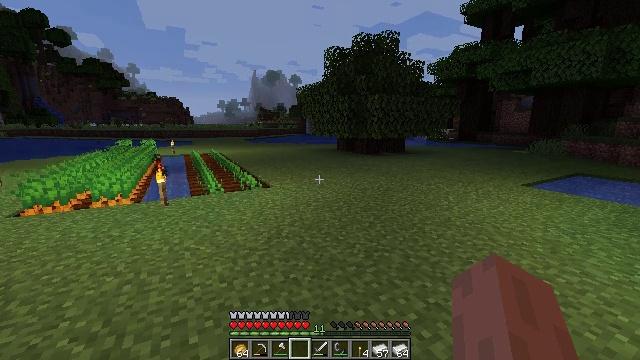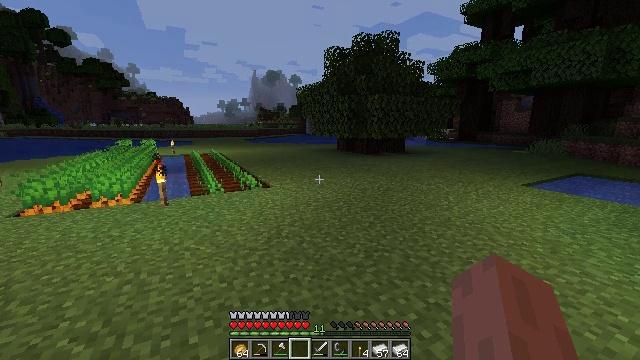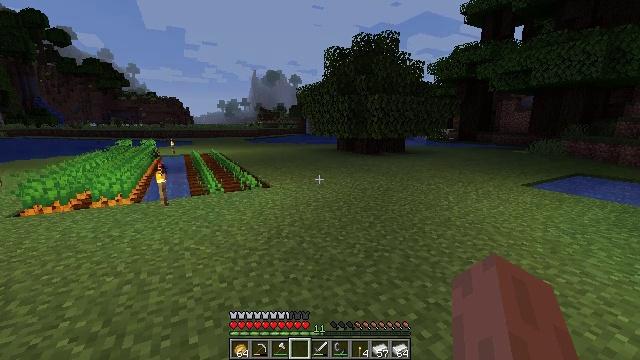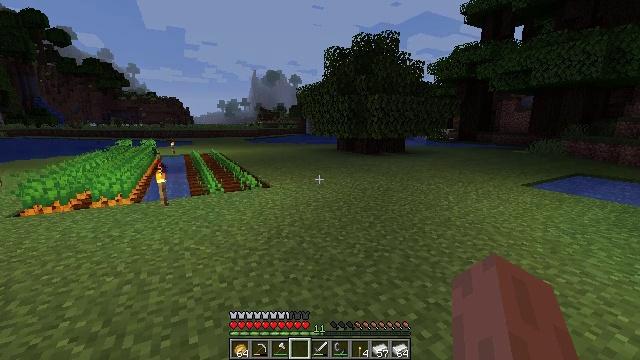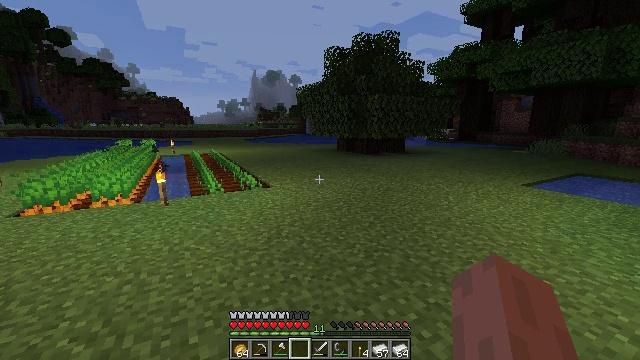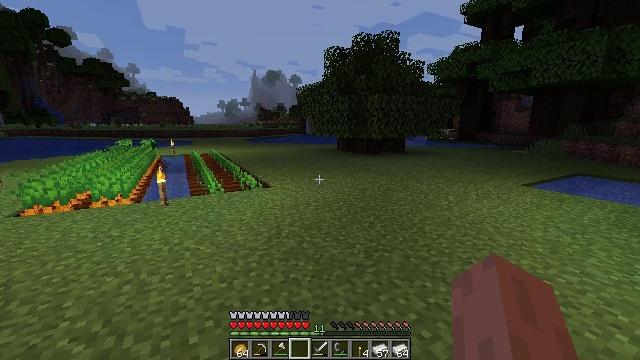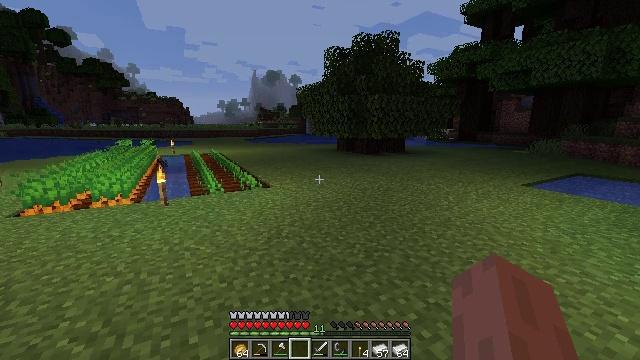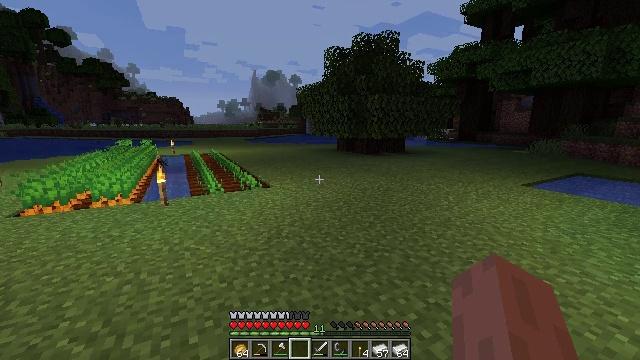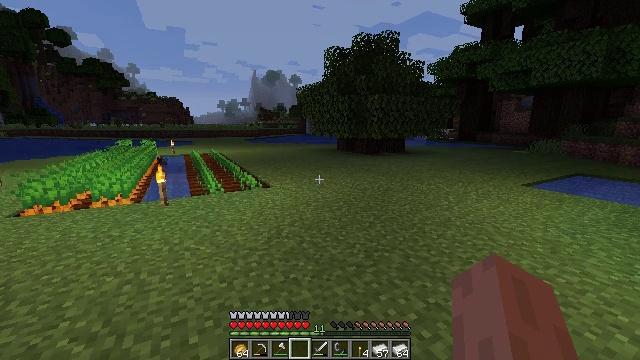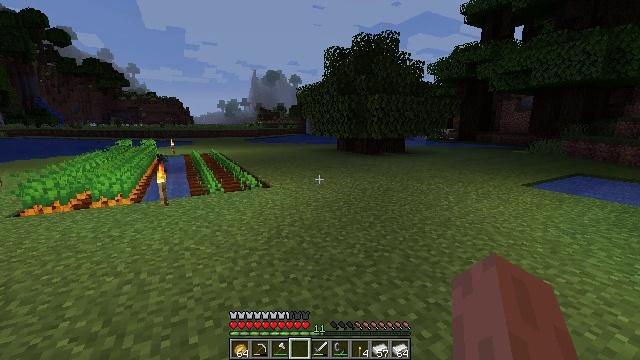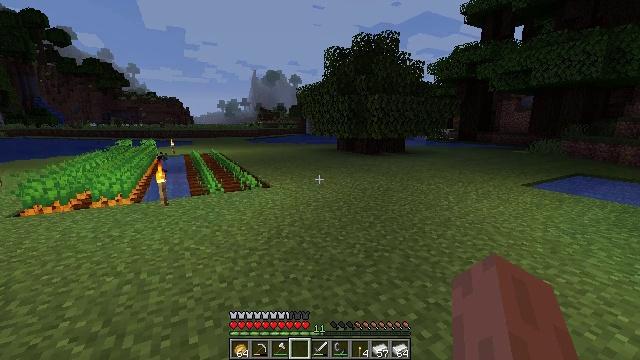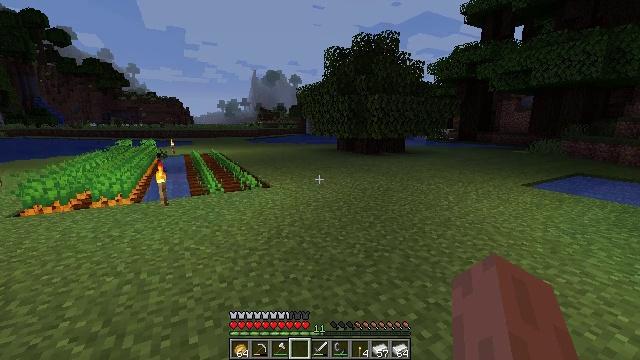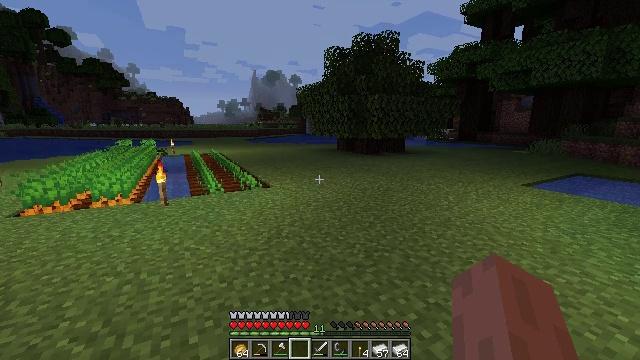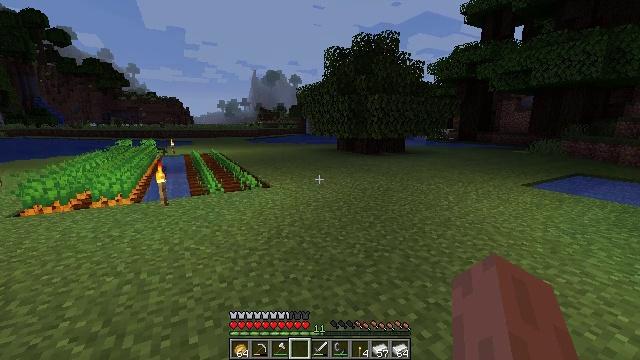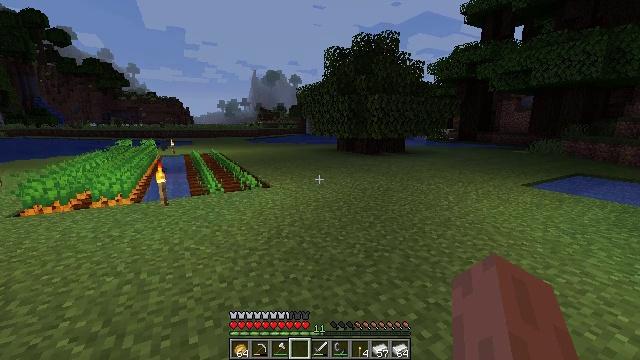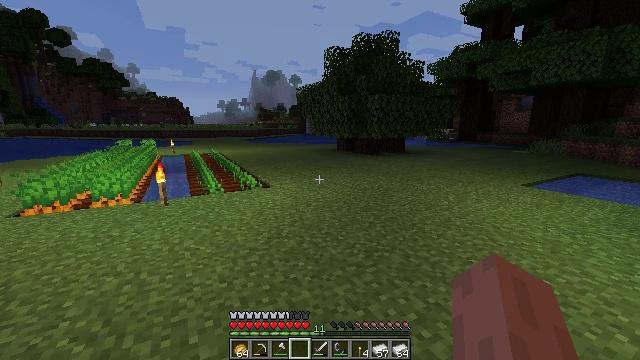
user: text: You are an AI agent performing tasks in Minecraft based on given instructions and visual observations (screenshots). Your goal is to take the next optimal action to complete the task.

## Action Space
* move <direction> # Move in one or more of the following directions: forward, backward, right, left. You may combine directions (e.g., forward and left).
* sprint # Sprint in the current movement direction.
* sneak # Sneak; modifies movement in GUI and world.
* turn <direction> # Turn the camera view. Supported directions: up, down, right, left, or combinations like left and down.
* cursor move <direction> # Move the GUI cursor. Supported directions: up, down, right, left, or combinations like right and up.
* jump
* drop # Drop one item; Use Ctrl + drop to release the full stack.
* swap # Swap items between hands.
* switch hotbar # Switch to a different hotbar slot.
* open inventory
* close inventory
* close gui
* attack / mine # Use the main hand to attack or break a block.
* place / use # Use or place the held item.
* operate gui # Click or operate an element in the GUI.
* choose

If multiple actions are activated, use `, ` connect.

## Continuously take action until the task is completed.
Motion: motion action
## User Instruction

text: Mine dirt from the ground.
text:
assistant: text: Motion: no_op
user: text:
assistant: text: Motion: no_op
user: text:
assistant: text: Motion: no_op
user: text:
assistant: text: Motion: no_op
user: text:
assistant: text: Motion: no_op
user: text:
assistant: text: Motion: no_op
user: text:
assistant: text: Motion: no_op
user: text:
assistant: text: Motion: no_op
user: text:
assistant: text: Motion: no_op
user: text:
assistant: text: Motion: no_op
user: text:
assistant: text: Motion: no_op
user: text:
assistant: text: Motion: no_op
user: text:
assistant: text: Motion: no_op
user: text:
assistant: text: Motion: no_op
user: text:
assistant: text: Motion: no_op
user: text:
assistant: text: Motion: no_op
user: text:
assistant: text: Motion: no_op
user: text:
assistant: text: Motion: no_op
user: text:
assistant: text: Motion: no_op
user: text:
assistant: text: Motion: no_op
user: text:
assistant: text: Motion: no_op
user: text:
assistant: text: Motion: no_op
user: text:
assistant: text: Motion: no_op
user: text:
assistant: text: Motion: no_op
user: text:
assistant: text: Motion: no_op
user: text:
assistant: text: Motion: no_op
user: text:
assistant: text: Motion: no_op
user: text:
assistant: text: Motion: no_op
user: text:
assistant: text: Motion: no_op
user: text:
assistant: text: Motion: no_op